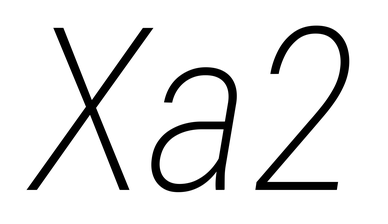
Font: Roboto-Italic_Condensed_ExtraLight_Italic